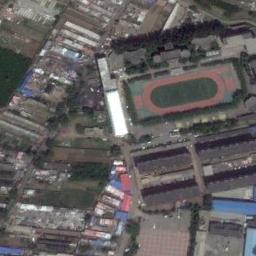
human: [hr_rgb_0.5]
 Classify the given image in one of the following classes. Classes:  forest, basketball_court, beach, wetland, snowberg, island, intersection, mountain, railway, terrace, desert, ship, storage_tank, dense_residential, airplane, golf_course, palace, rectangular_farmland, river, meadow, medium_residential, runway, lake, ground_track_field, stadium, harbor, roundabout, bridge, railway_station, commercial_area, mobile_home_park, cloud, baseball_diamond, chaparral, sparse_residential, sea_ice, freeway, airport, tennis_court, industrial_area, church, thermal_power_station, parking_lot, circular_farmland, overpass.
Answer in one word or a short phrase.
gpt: ground_track_field